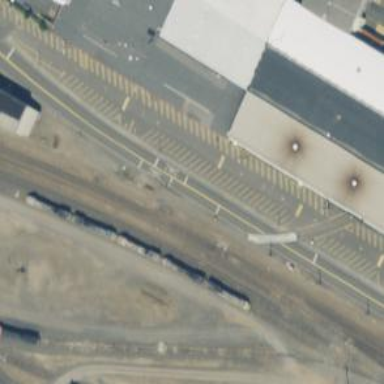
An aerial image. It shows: Railway siding with rails.